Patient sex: F
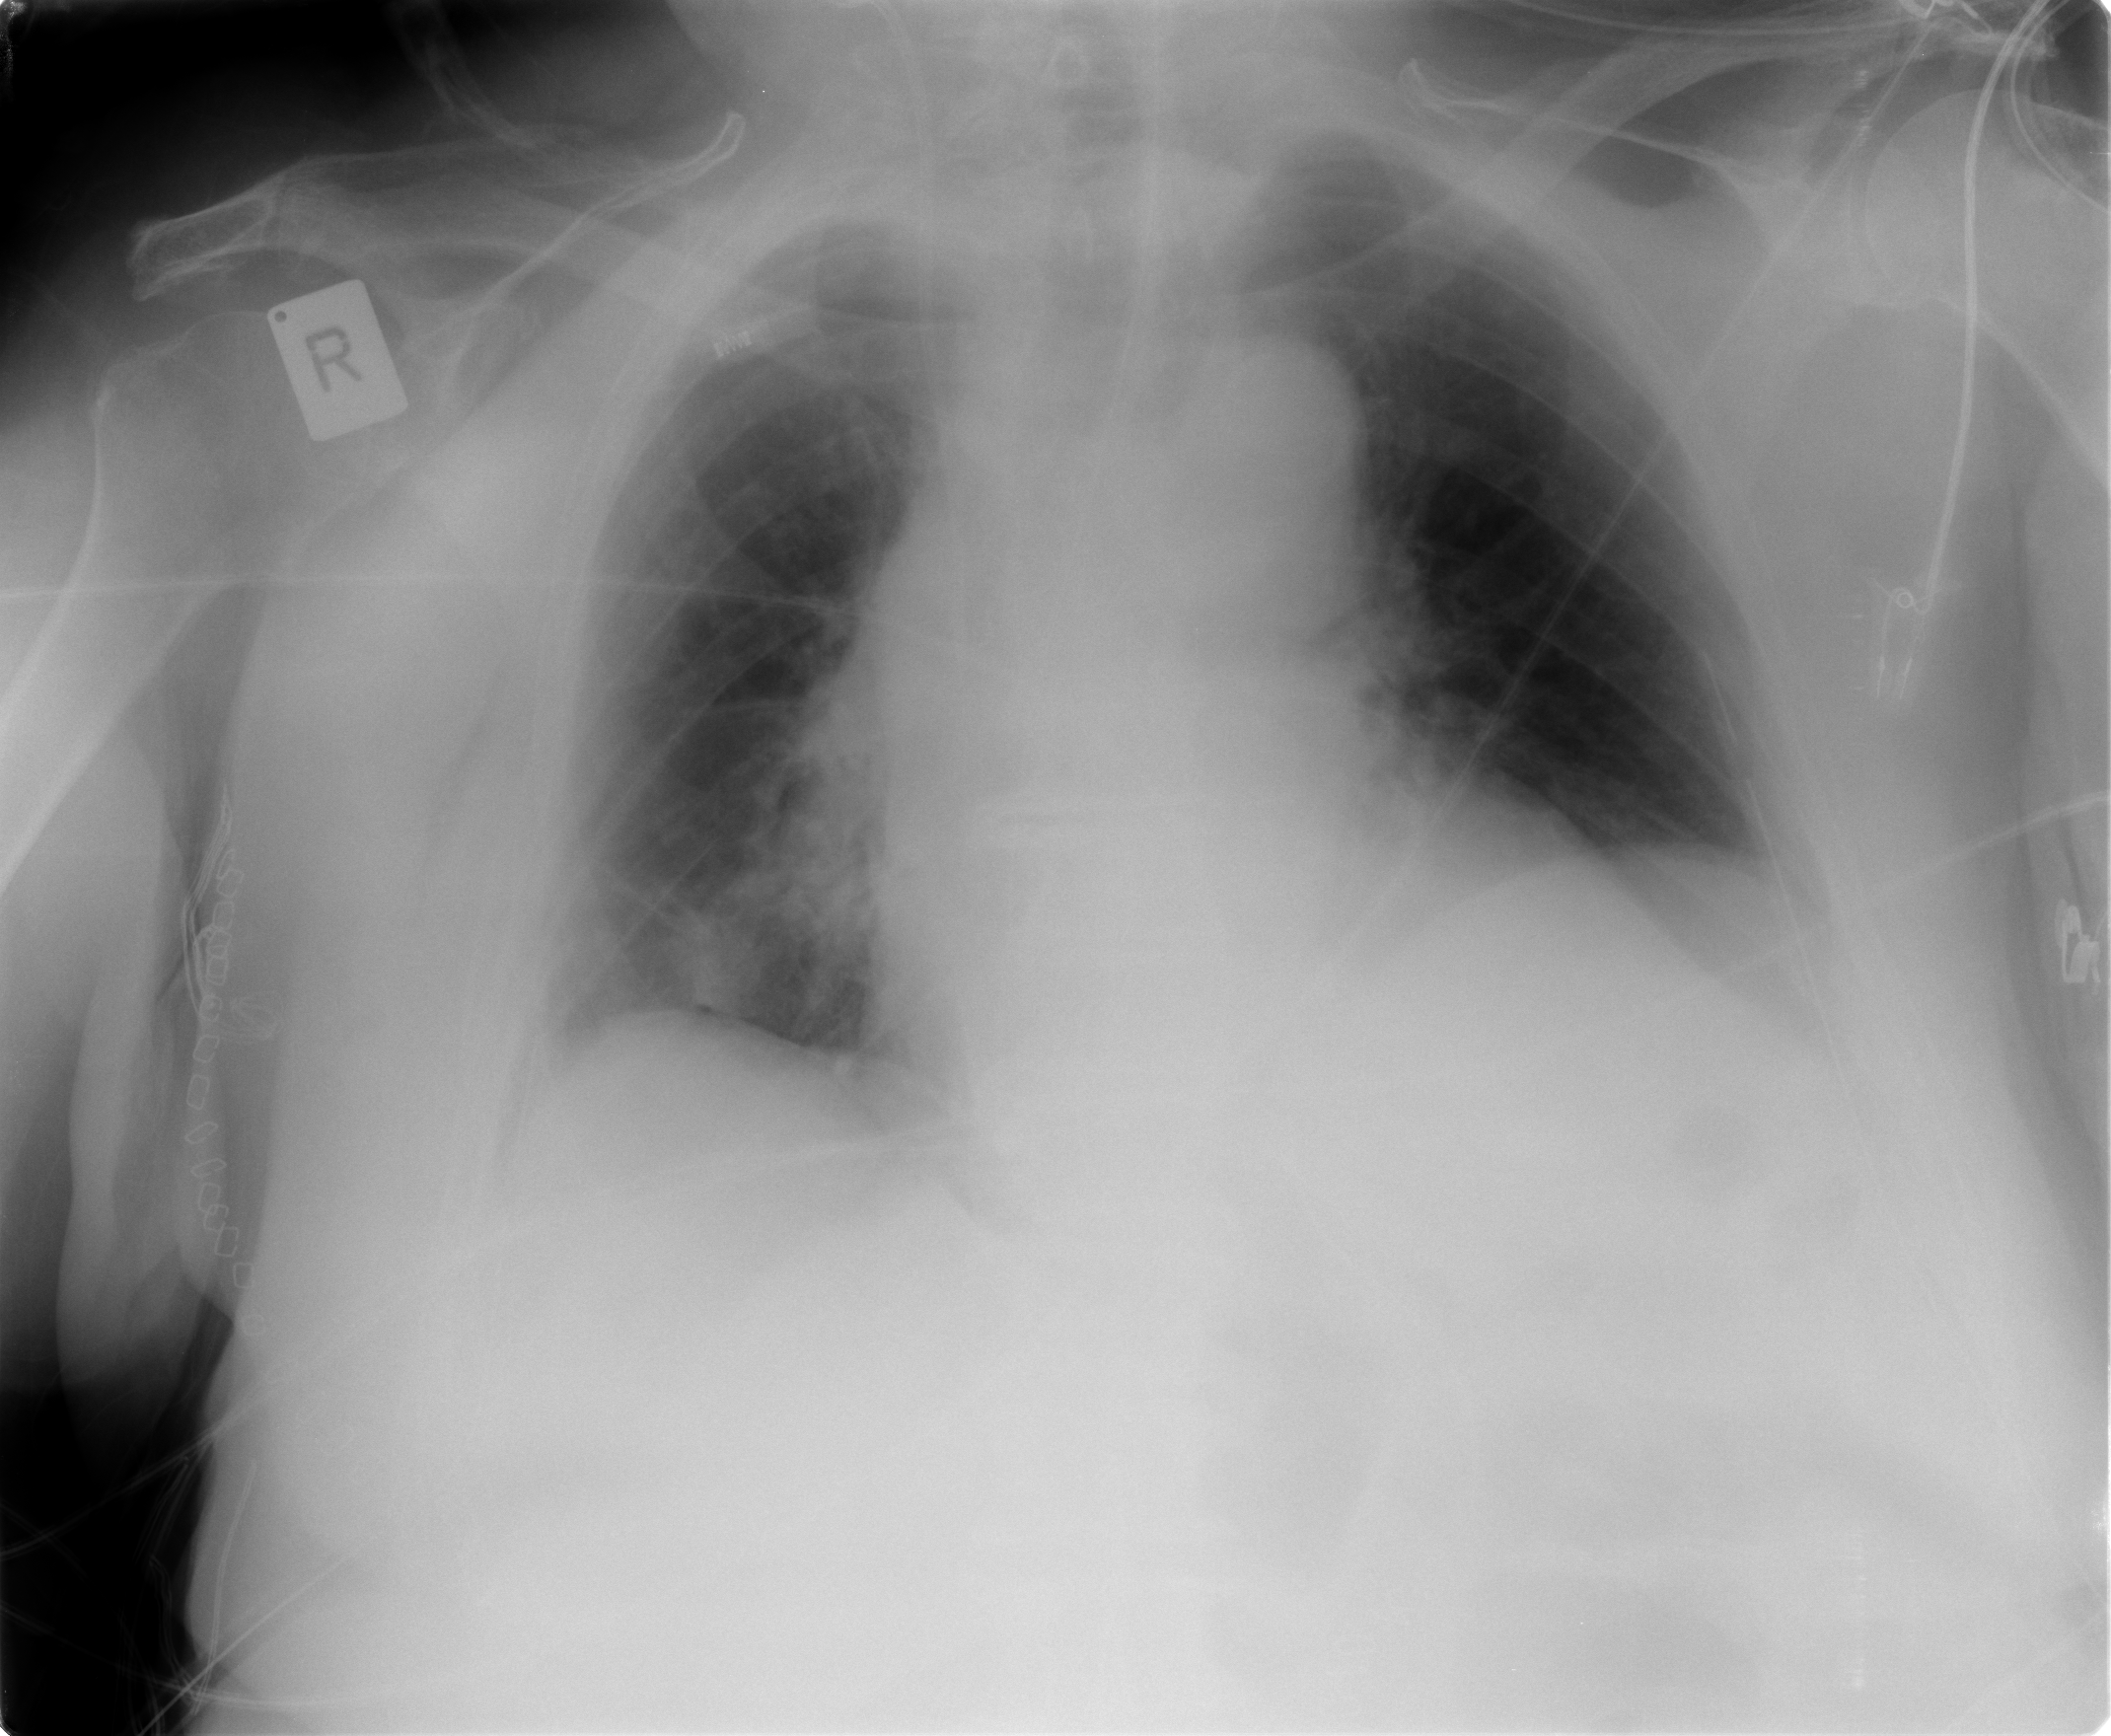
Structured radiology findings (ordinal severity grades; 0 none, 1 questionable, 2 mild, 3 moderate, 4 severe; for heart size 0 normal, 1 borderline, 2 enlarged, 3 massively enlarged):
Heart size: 2
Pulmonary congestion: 2
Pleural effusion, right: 2
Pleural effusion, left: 0
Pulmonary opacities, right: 0
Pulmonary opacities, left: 0
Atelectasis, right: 2
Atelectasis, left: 2